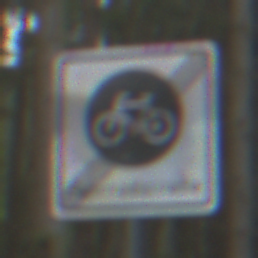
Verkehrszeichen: EndeFahrradstrasse
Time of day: Midday
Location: Outdoor (Nature)
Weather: Overcast
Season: NotSpecified
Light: Natural